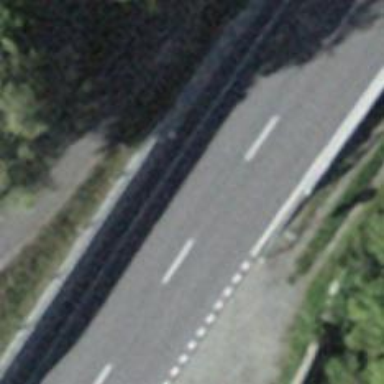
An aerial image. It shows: Primary highway.